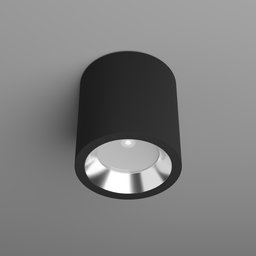
Label: lighting